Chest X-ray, AP view. Patient: 46 years old, sex M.
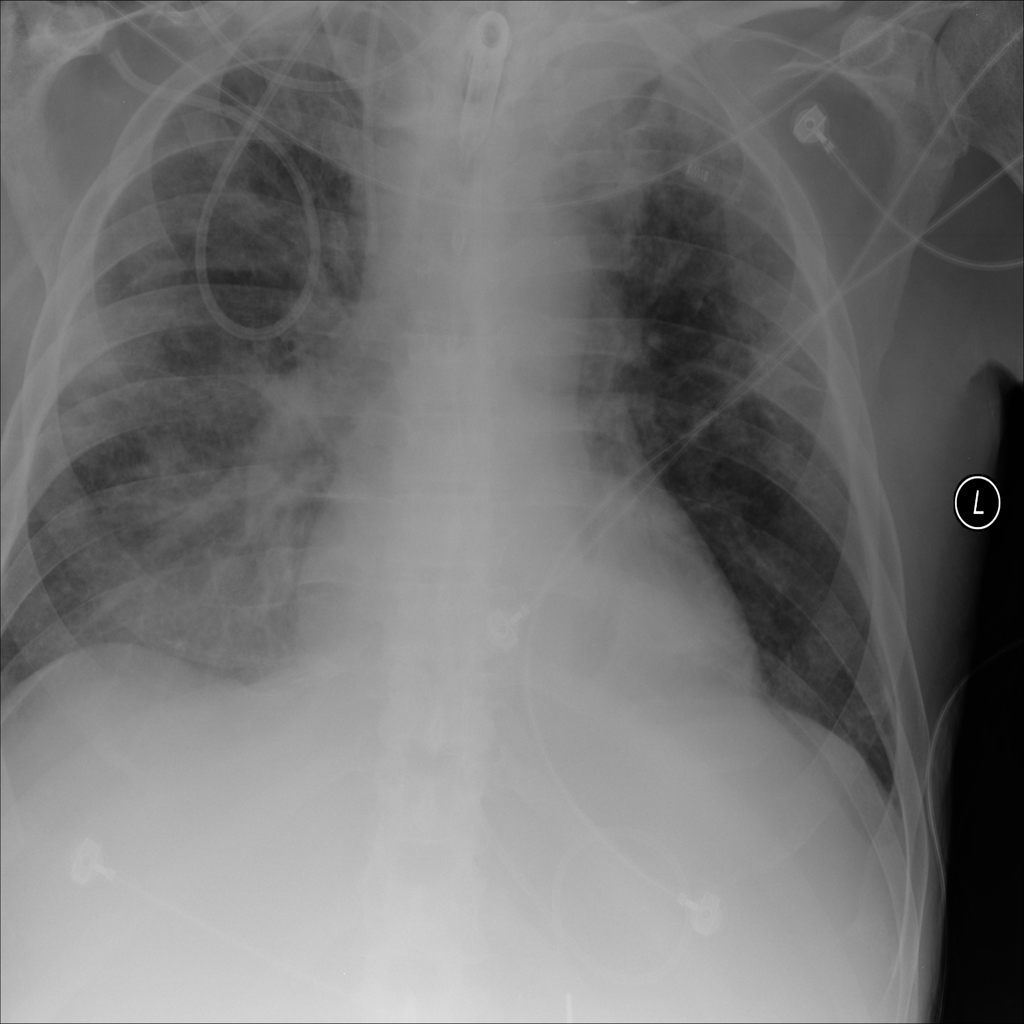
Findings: No Finding